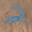
Label: 2